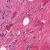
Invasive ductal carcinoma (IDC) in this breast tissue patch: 0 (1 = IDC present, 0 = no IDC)